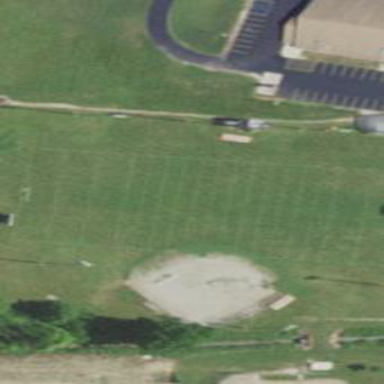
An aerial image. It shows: Pitch for American football.